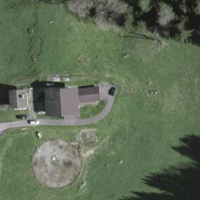
EUNIS habitat code: 23
Species observed at this site:
Filipendula ulmaria